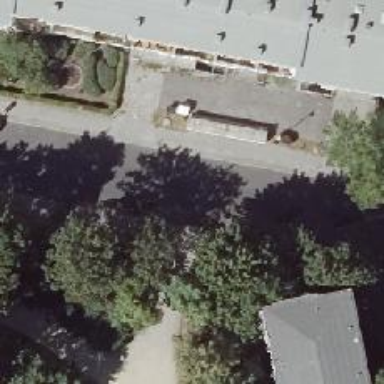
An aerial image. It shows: Residential road with asphalt surface. There are sidewalks on both sides. Parking is available on both sides with parallel orientation on the left lane and half on the kerb on the right side.